Interaction volume radius: 5 \u00c5
Interaction volume height: 10 \u00c5
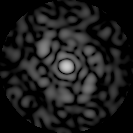
Disorder parameter: 0.8074